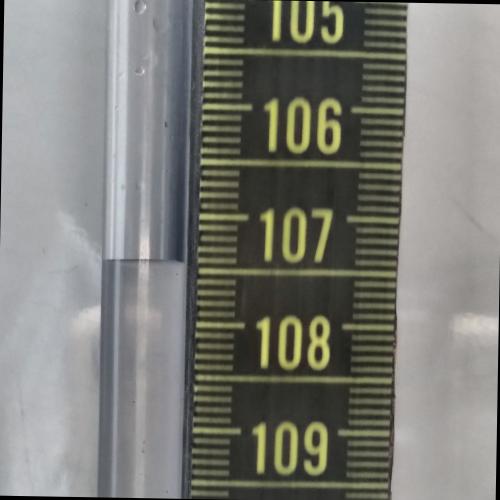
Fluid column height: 107.4 cm